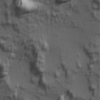
Label: not_dusty